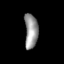
Tissue: lung
Cell type: Myeloid cells
Senescence score: 0.5507
Nuclear area (px): 444
Mean DAPI intensity: 152.757